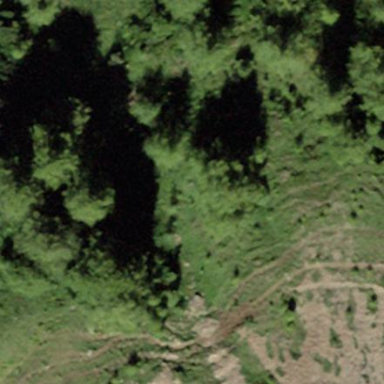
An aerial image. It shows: Forest area.